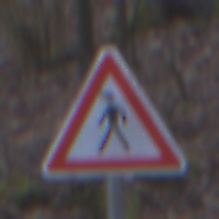
Verkehrszeichen: FussgaengerRechts
Umgebung: Outdoor, Nature
Tageszeit: MorningAfternoon
Wetter: Overcast
Licht: Natural
Jahreszeit: Winter
Kontrast: LowContrast